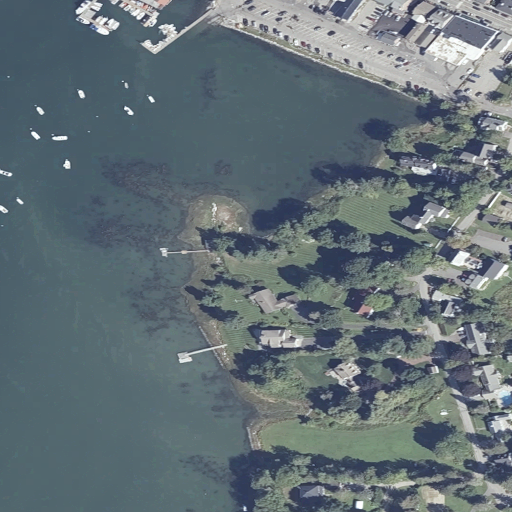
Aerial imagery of cape in Maine named Norris Point containing open water, low intensity development, high intensity development, open development, barren land, evergreen forest, grassland, herbaceous wetlands, medium intensity development, and mixed forest